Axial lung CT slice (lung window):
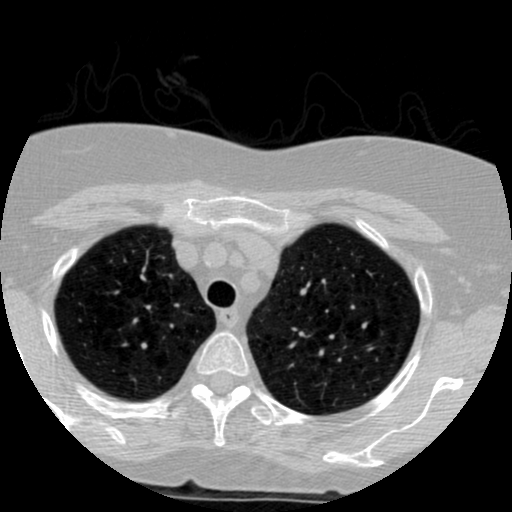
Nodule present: no